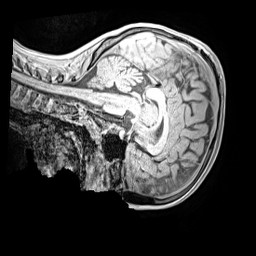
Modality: MP2RAGE
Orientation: sagittal
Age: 10
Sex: male
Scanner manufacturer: siemens
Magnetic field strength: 3 T
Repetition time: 4 s
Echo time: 0.00299 s